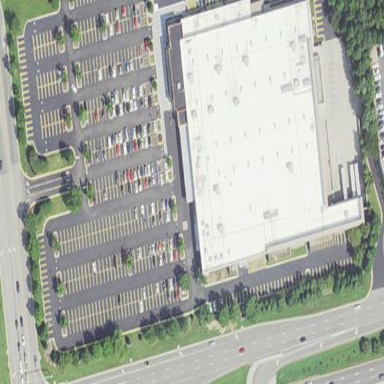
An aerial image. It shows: Retail building with wholesale shop.